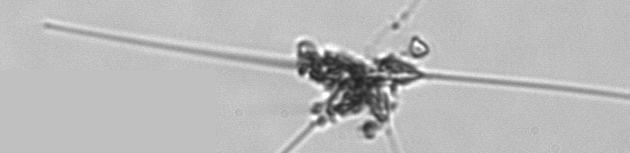
Label: Asterionellopsis_glacialis